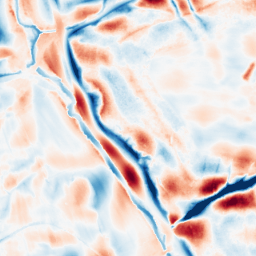
Category: wavelet
Decomposition family: wavelet_biorthogonal
Decomposition parameters: wavelet: bior3.5
level: 5
Upsampling method: bilinear
Upsampling parameters: scale: 8
Upsampling scale: 8